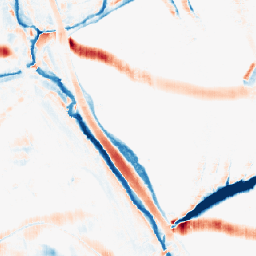
Category: morphological
Decomposition family: morphological_rect
Decomposition parameters: operation: average
width: 10
height: 20
Upsampling method: nearest
Upsampling parameters: scale: 4
Upsampling scale: 4